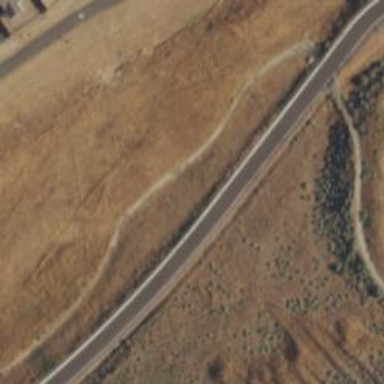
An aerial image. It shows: Service road used as golf cart path.